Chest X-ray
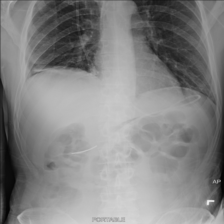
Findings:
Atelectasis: positive
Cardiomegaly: negative
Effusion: negative
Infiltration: negative
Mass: negative
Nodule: negative
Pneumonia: negative
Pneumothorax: negative
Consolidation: negative
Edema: negative
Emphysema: negative
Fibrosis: negative
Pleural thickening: negative
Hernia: negative